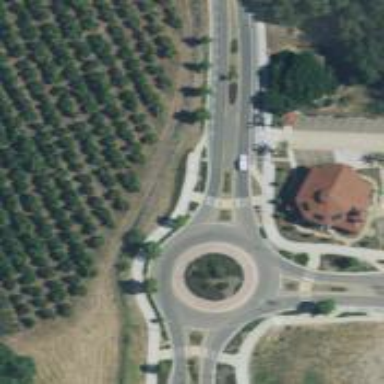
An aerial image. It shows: Secondary road with asphalt surface leading to roundabout junction.